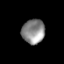
Tissue: prostate
Cell type: T cells
Senescence score: 0.3273
Nuclear area (px): 551
Mean DAPI intensity: 137.241